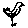
Label: bird